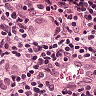
Metastatic tissue present: yes